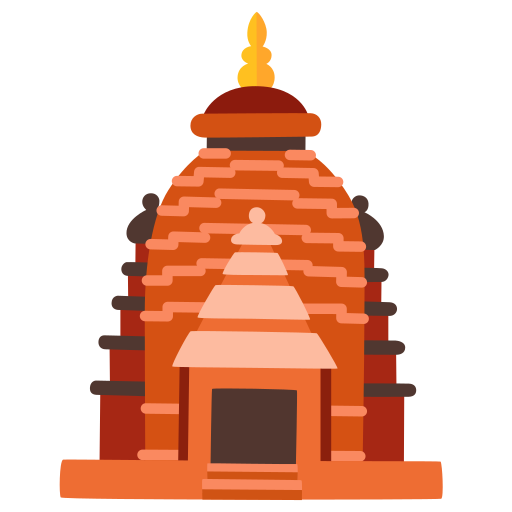
Emoji: 🛕